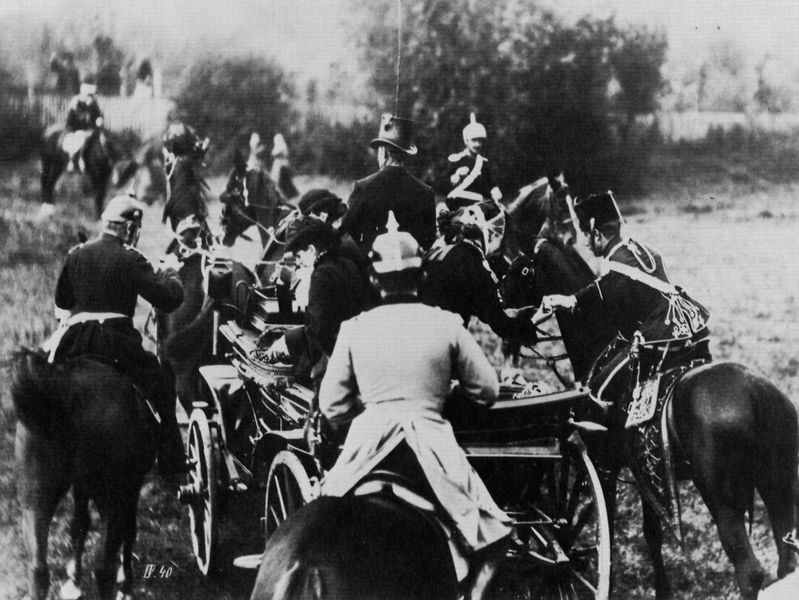
Titel: Momentaufnahme der Kaisermanöver, vermutlich Wagen der Kaiserin
Künstler: Ottomar Anschütz
Institution: unbekannt
Schlagwörter: baum, gruppe, himmel, mann, weiß, bäume, frauen, landschaft, menschen, bewegung, frau, grau, hut, kleid, männer, rücken, schwarz, strasse, dame, gras, gürtel, park, rasen, tiere, weg, wiese, haube, rock, zylinder, alt, spitze, stehen, erde, natur, strauch, büsche, gebüsch, sträucher, land, gold, mantel, wald, pferd, pferde, reiter, räder, ausritt, blesse, deutschland, rappe, reiten, ritt, sattel, schweif, steigbügel, zaumzeug, taille, rückenansicht, kutsche, speichen, rad, wagen, krieg, kaiser, könig, soldaten, riemen, metall, unscharf, foto, fotografie, photographie, berlin, buch, draußen, hinten, schwarz-weiss, gendarmerie, militär, polizei, polizisten, uniform, uniformen, soldat, kutscher, peitsche, wilhelminisch, helm, stiefel, hauben, marsch, photo, fahren, helme, pfer, achse, begleitung, kaiserreich, kolonne, aussteigen, gespann, preußen, kaiserin, infanterie, geleit, beschützen, schutz, standarte, satteldecke, pferdewagen, zweispänner, scharf, pickelhaube, pickelhauben, gerte, infantrie, tschako, pickel, kutshce, kutsch, begleiter, militar, kriegsfotografie, bewachung, geleitschutz, hem, pickelhelm, reite, eskorte, 19. jahrhundert, #, pikelhaube, efoto, gebüsfch